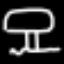
Label: mushroom